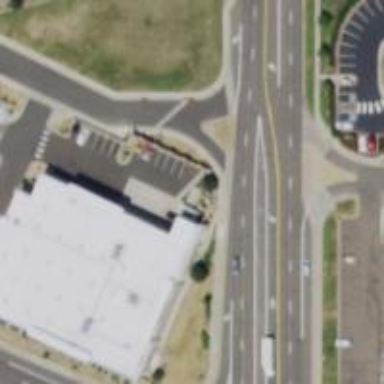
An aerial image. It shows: Unmarked road crossing.